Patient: sex M, age 67
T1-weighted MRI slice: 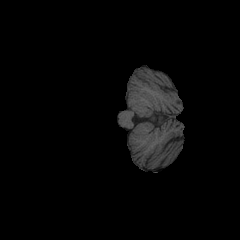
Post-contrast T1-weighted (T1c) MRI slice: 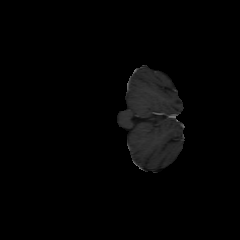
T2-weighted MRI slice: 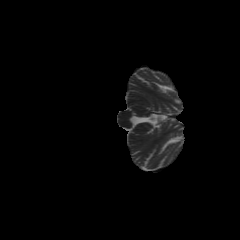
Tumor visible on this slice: no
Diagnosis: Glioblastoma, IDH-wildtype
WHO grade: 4